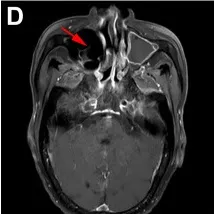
MRI findings of the case. Horizontal.
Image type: radiology (mri)